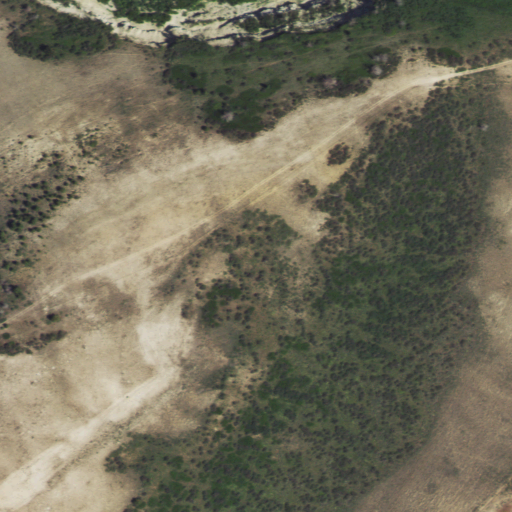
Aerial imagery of mountain in Wyoming named Middlewood Hill containing shrub and evergreen forest